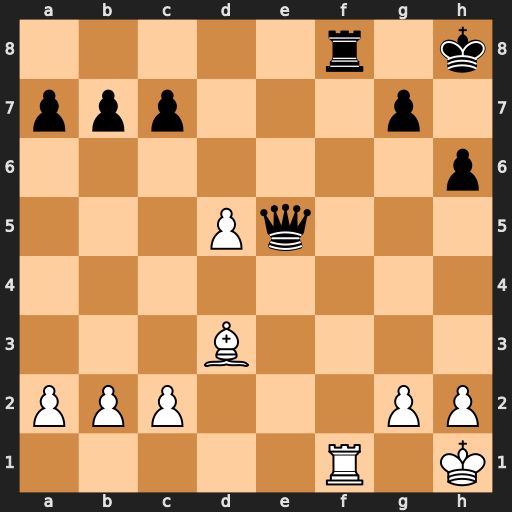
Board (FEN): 5r1k/ppp3p1/7p/3Pq3/8/3B4/PPP3PP/5R1K
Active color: w
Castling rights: -
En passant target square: -
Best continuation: Rxf8#